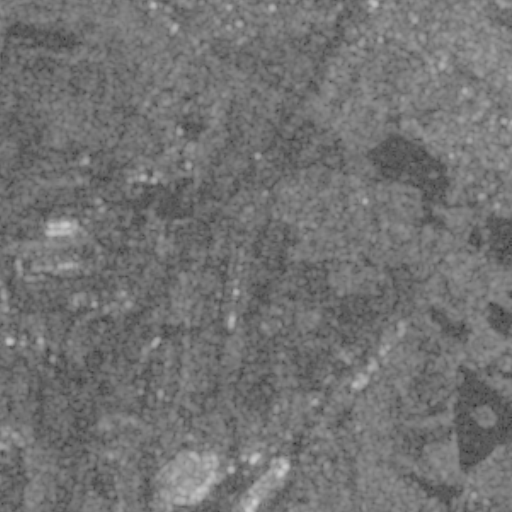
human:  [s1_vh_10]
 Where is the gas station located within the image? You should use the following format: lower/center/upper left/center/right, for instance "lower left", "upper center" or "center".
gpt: The gas station is located in the lower center of the image.
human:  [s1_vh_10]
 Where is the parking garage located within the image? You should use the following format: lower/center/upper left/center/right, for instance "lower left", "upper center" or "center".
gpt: The parking garage is located in the lower center of the image.
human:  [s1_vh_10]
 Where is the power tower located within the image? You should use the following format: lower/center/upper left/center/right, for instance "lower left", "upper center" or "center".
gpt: The power tower is located in the upper left of the image.
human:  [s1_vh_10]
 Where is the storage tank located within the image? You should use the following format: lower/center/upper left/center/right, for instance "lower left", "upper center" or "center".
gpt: The storage tank is located in the lower left of the image.
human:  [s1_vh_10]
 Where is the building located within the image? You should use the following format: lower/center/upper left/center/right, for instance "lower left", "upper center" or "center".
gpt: There is no building in the image.

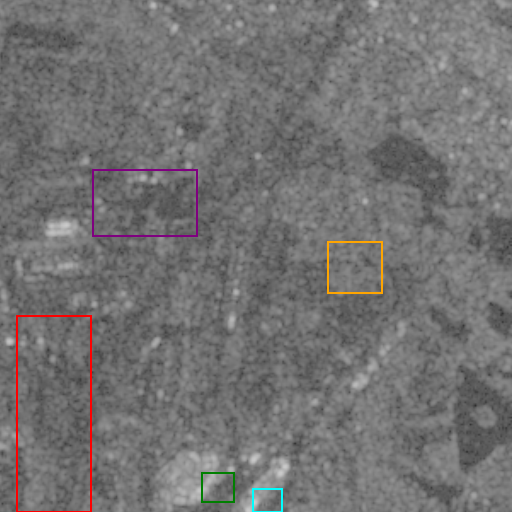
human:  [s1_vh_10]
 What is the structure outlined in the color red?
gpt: The structure outlined in red is a crop field.
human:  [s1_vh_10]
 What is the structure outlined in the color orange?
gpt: The structure outlined in orange is a park.
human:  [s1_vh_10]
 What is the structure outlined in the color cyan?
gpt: The structure outlined in cyan is a parking garage.
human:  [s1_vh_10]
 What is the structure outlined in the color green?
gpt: The structure outlined in green is a parking lot.
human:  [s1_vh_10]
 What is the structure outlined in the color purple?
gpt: The structure outlined in purple is a quarry.
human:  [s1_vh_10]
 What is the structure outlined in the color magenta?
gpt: There is no magenta outline.